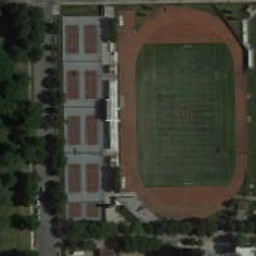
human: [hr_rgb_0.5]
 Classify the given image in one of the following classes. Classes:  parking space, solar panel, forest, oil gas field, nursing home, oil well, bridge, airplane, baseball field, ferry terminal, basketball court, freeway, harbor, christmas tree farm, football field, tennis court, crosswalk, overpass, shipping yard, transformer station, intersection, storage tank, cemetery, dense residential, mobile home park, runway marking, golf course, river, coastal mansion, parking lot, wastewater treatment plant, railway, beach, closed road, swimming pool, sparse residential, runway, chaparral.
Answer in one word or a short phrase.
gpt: football field